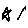
Label: star